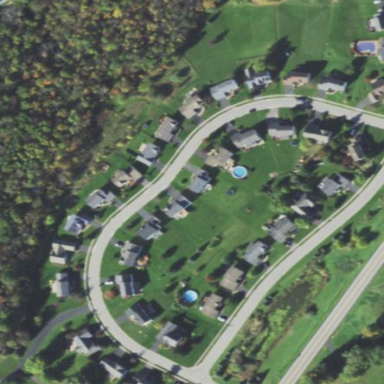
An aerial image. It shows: Located in suburban residential area.